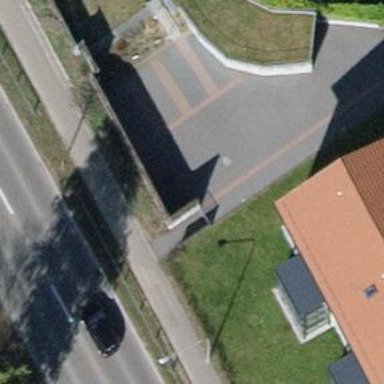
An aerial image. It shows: Footway surfaced with paving stones.